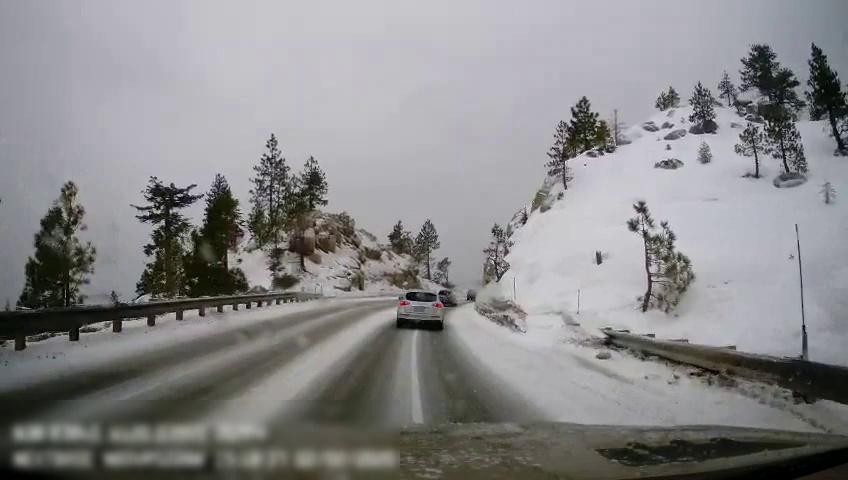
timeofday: Day
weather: Snowy
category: Drivable Space
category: Vehicles | Car
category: Vehicles | Car
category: Vehicles | Car